The plot shows how the frequency content of a bearing vibration signal evolves over time (STFT spectrogram). Classify the bearing condition as one of: normal, inner_race, outer_race, ball.
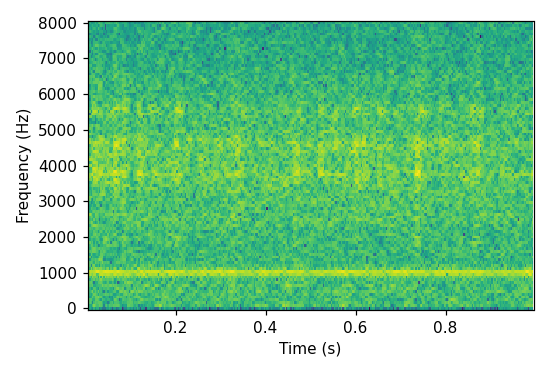
Answer: normal